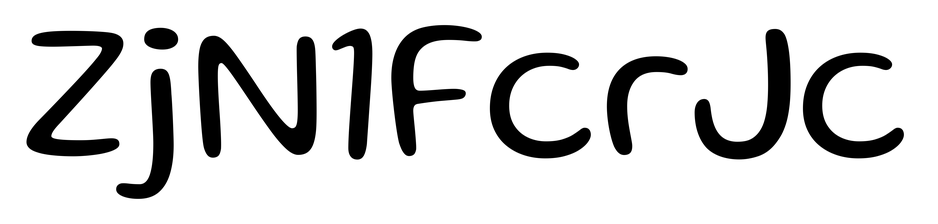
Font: Gluten_Light